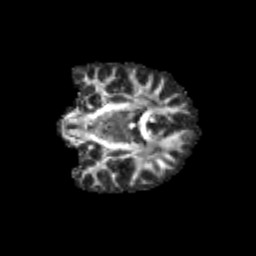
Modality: FA
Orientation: coronal
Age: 13
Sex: female
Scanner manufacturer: siemens
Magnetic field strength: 3 T
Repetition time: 3.8 s
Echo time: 0.07 s